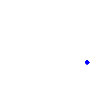
Particle: proton